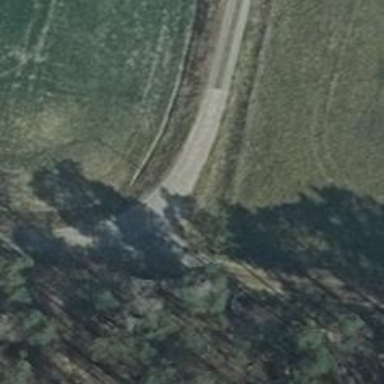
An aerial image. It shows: Service road with grade1 tracktype.